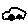
Label: car